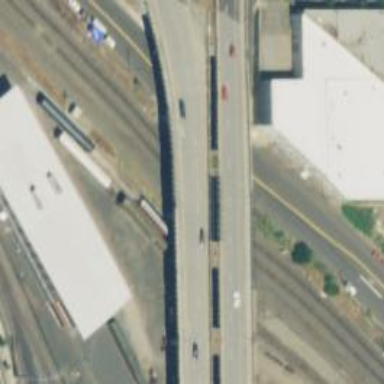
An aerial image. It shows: Viaduct bridge on trunk expressway.